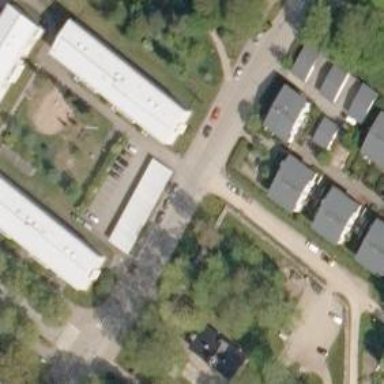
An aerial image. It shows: Asphalt cycleway.